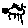
Label: cat